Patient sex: M
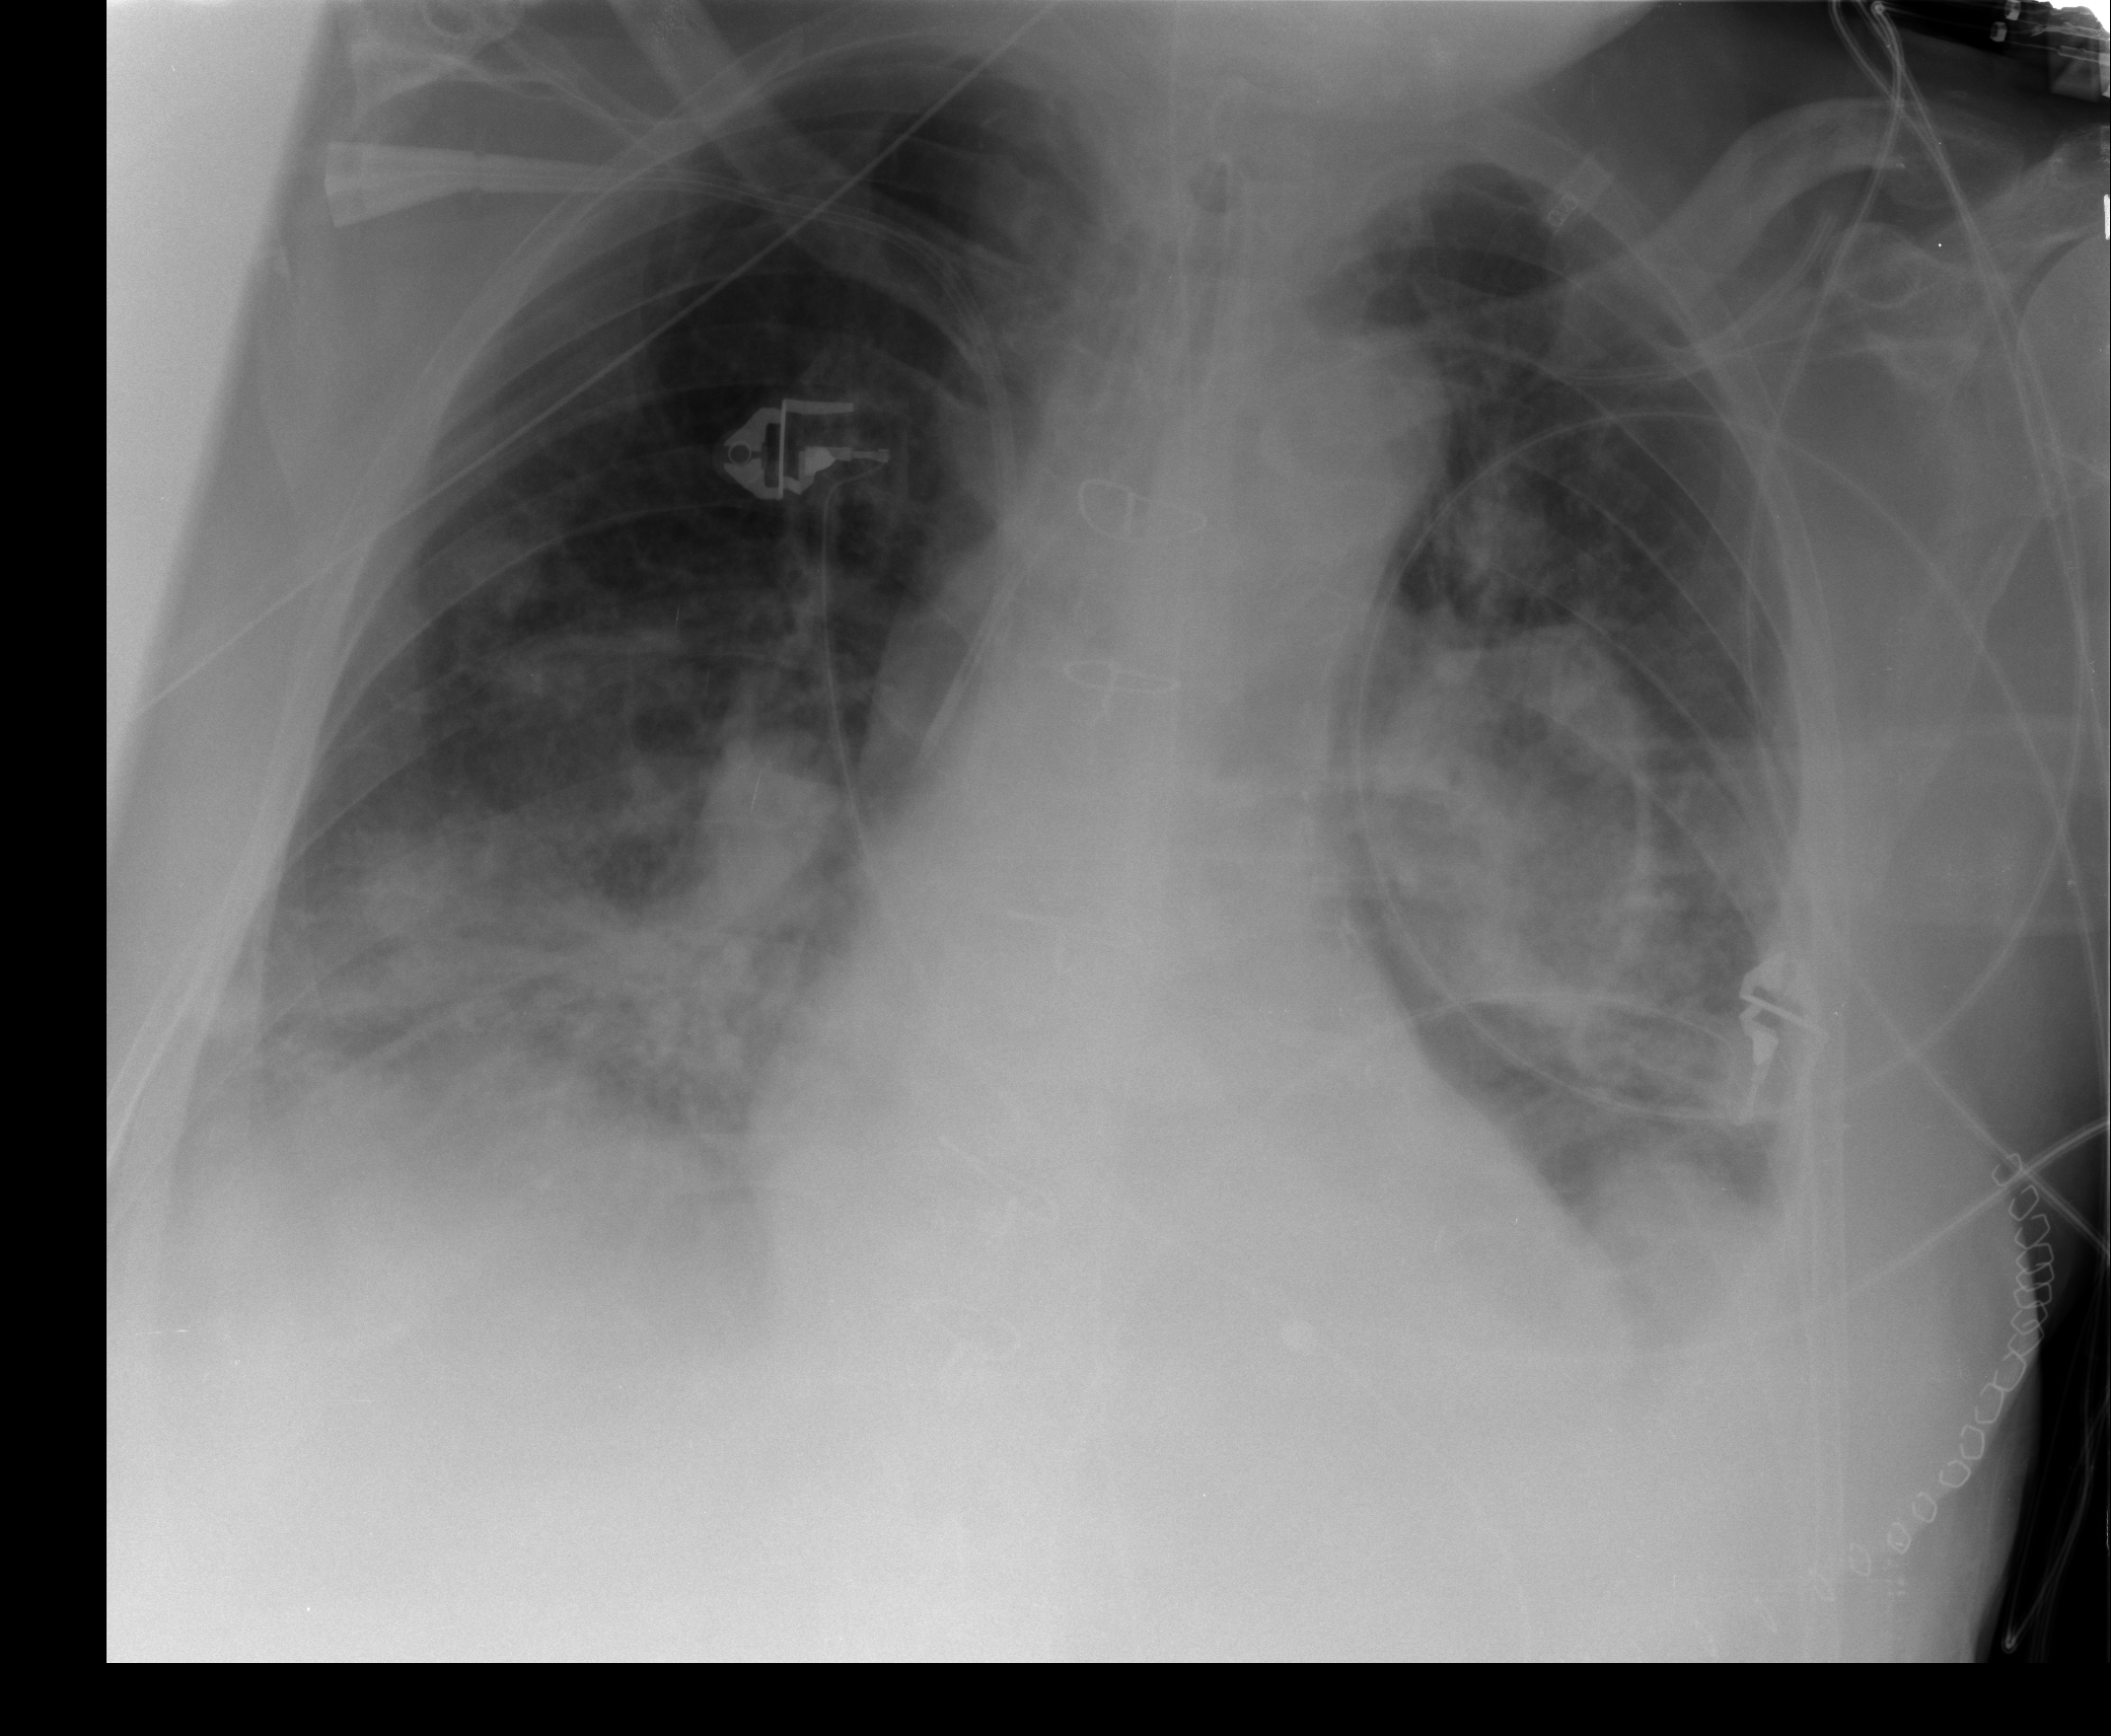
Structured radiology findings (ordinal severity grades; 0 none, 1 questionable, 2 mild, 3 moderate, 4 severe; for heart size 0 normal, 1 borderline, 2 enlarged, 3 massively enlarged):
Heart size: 1
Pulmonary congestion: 0
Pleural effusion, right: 2
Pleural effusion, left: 2
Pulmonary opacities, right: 2
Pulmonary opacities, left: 3
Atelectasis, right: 2
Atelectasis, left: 2